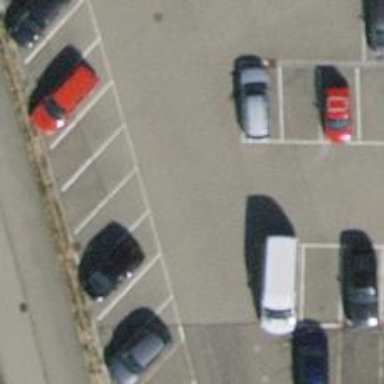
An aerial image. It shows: Asphalt parking aisle road for service vehicles.